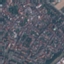
Land use / land cover: Residential